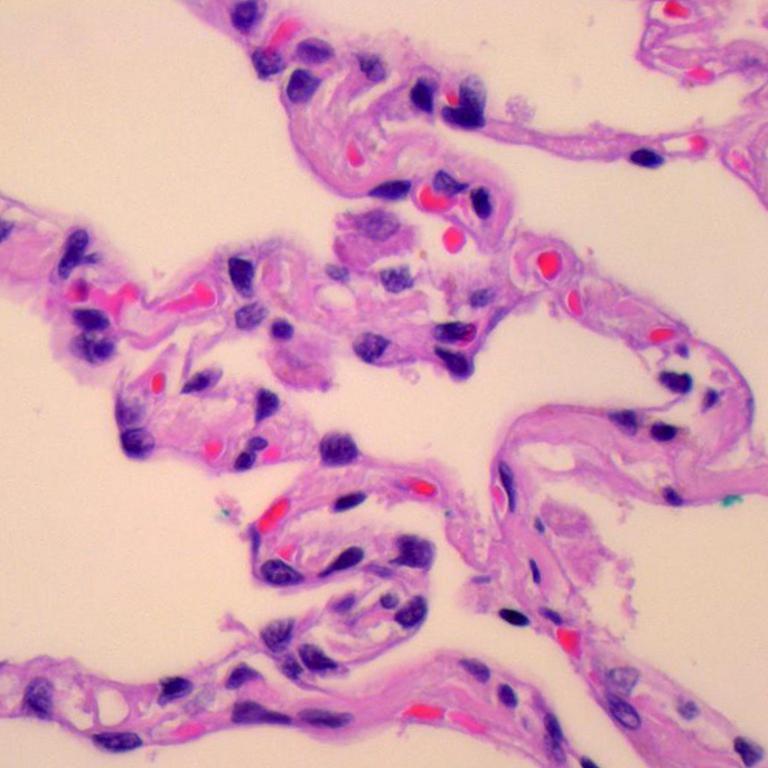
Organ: lung
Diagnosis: benign